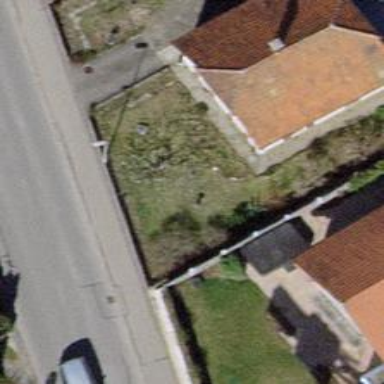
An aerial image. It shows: Detached building with half-hipped roof shape.